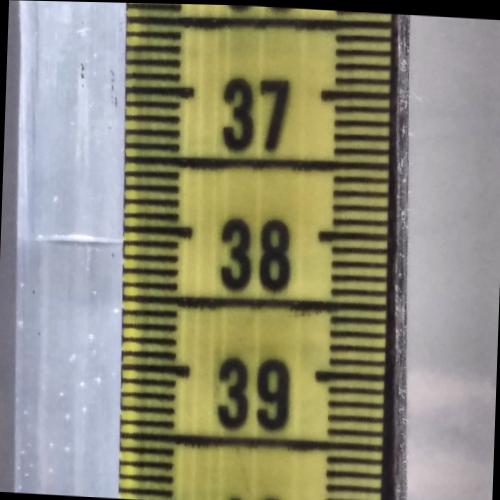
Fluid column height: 38.1 cm